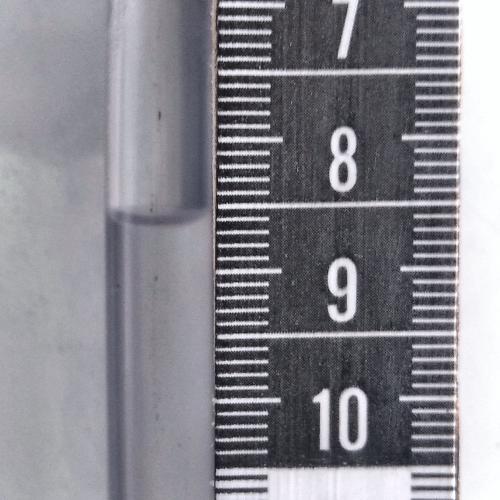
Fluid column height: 8.6 cm